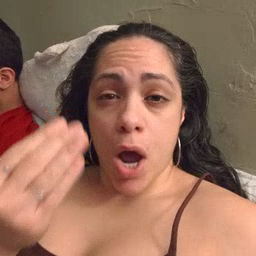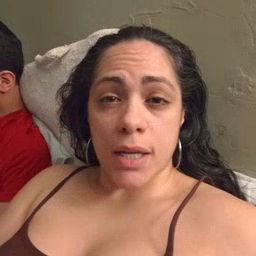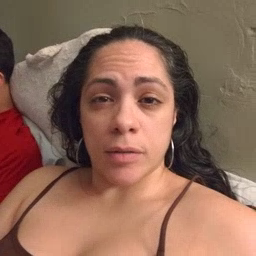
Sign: morning